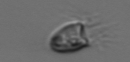
Label: Balanion